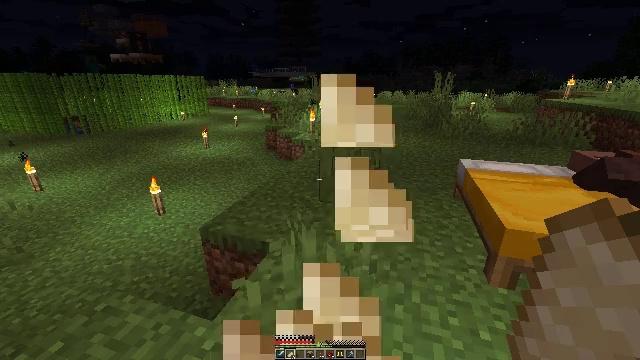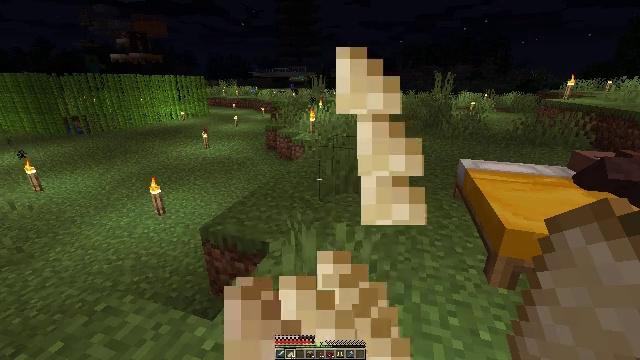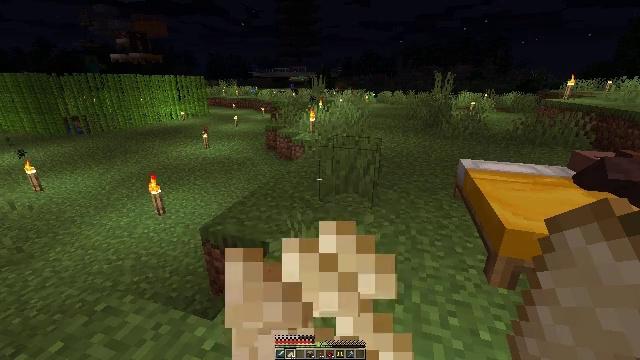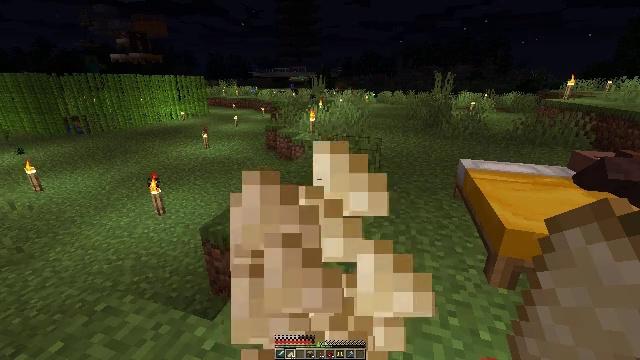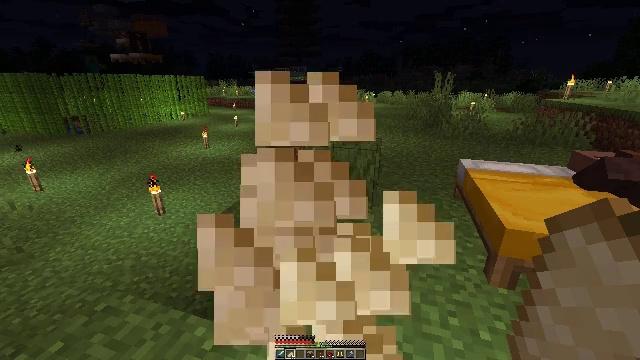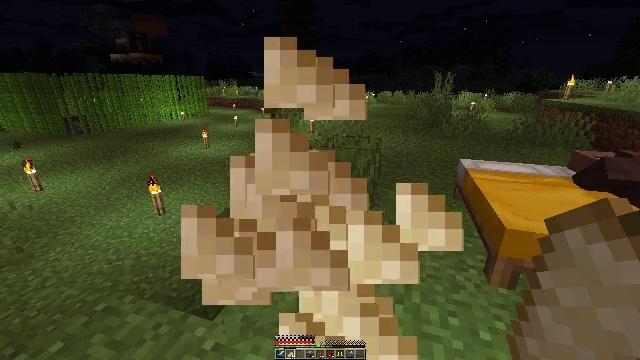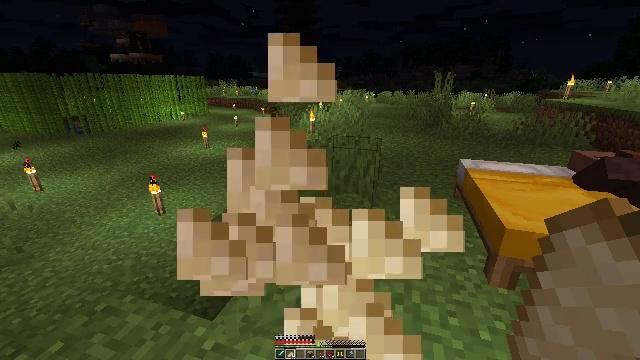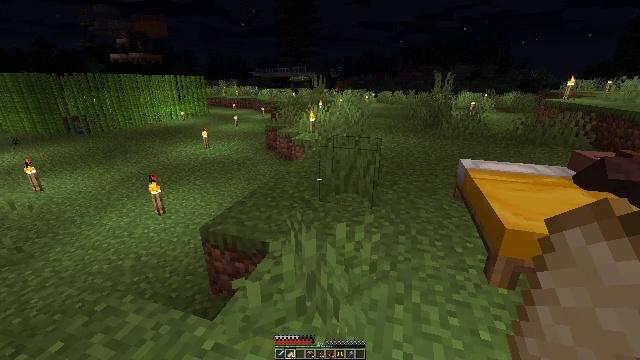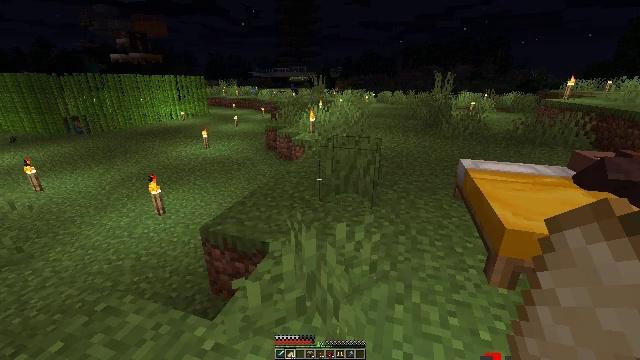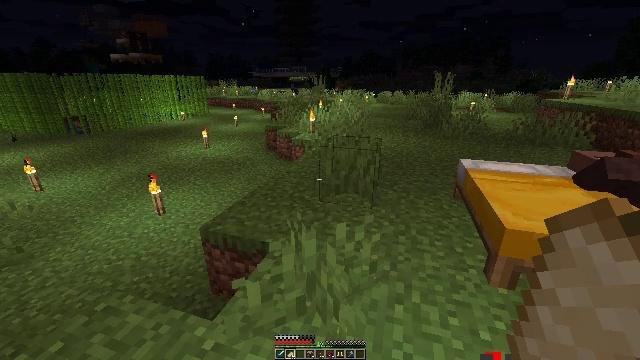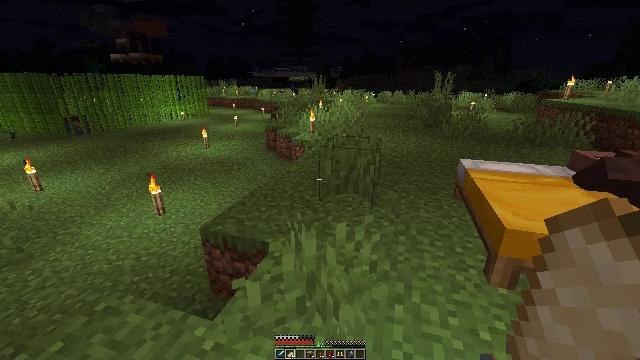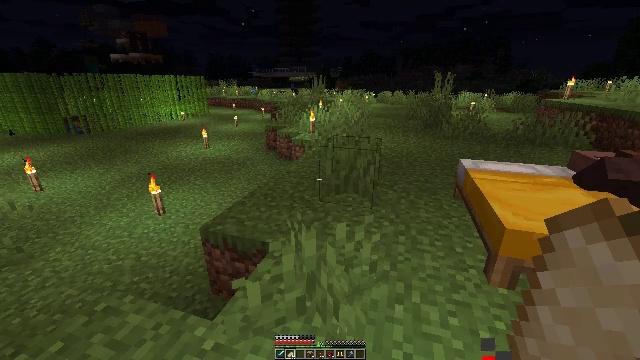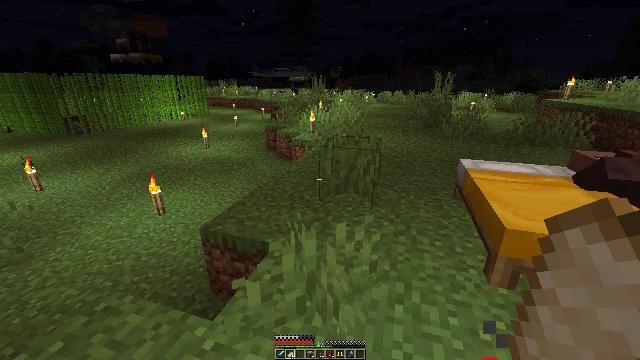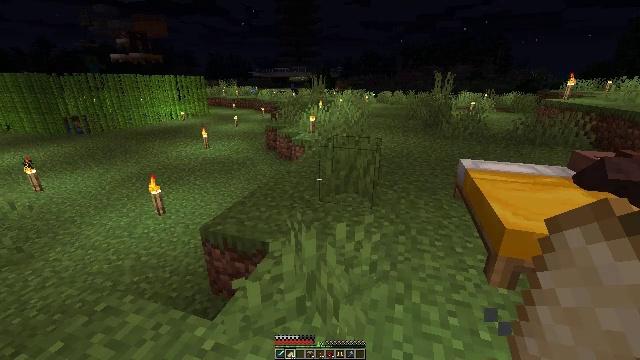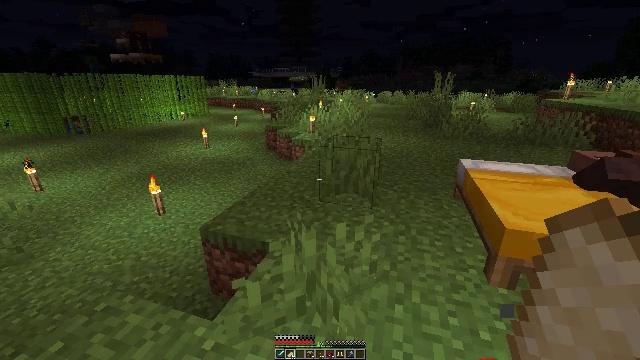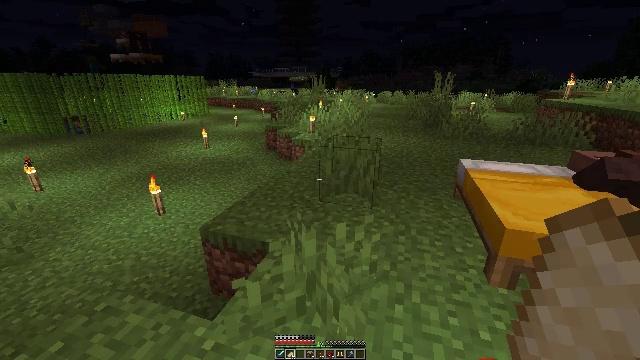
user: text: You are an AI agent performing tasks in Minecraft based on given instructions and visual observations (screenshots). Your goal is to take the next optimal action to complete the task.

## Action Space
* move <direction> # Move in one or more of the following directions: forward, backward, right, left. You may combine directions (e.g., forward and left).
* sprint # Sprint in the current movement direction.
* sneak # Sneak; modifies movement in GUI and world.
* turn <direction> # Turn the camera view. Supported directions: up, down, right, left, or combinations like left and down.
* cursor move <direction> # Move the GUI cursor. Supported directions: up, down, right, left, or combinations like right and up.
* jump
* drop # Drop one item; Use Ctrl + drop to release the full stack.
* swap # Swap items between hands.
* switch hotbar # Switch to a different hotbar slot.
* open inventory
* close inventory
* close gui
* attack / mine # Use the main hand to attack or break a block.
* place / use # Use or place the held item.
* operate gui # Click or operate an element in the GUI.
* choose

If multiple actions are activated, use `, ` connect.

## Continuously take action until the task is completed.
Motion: motion action
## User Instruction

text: Mine the yellow bed to pick it up.
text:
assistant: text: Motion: use / place
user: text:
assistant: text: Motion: use / place
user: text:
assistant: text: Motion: use / place
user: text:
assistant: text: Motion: use / place
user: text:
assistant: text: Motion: use / place
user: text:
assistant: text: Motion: use / place
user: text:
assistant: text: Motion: use / place
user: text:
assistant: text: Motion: use / place
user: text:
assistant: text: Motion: use / place
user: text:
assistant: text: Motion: use / place
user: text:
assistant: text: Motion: use / place
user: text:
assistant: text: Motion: use / place
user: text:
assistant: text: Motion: use / place
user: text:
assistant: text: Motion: use / place
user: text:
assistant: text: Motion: use / place
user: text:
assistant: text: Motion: use / place
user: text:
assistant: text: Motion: use / place
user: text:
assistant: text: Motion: no_op
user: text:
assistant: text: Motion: no_op
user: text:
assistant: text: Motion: no_op
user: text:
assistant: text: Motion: no_op
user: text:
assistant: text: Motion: no_op
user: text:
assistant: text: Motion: no_op
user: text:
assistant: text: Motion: no_op
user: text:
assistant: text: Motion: no_op
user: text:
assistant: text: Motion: no_op
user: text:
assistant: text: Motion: no_op
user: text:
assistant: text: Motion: no_op
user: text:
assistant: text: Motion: no_op
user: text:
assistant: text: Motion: no_op